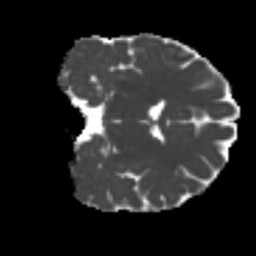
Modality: MD
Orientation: coronal
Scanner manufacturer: siemens
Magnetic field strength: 3 T
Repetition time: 4 s
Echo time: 0.0594 s